Modality: CBCT
Slice 51 of 89
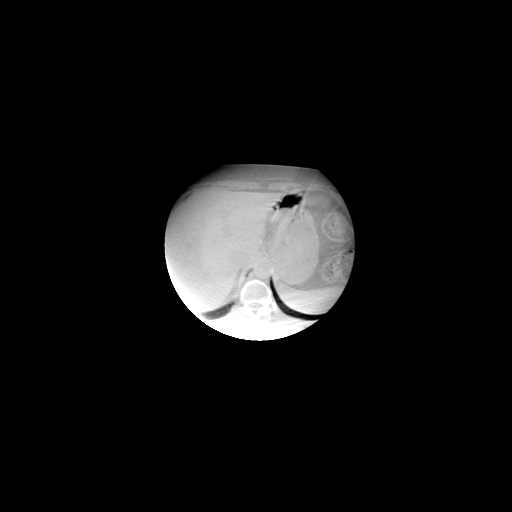